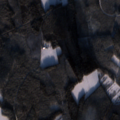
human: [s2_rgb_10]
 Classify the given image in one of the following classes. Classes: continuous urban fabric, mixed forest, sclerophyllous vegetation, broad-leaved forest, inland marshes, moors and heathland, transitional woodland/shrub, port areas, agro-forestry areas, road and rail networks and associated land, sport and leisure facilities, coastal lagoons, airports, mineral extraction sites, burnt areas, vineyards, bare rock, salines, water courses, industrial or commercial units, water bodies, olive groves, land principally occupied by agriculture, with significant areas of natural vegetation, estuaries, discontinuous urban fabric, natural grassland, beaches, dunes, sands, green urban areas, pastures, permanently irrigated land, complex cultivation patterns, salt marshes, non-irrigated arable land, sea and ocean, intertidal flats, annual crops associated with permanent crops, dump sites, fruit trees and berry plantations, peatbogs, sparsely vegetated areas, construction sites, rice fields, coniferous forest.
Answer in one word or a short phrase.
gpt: coniferous forest, mixed forest, water bodies